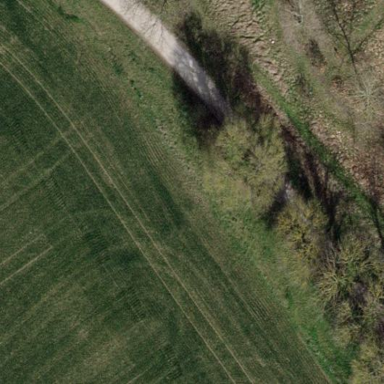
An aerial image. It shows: Area covered with grass.